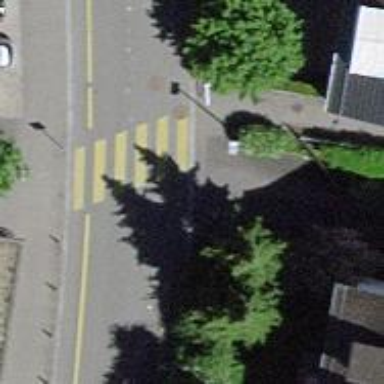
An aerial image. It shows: Uncontrolled zebra crossing on the road.